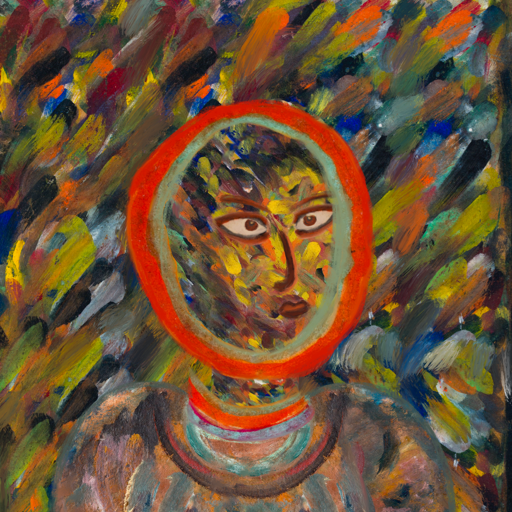
Background: An_Impression, Head And Neck Side: An_Impression, Face Side: Roy_Bahadur, Bust: Boggyland, Hair Side: Sisters, Head Accessory: Blank, Second Necklace: Blank, Necklace: Sisters, Baby: Blank